Interaction volume radius: 5 \u00c5
Interaction volume height: 15 \u00c5
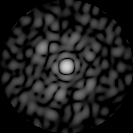
Disorder parameter: 0.7751